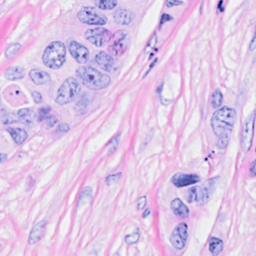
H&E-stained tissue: Breast